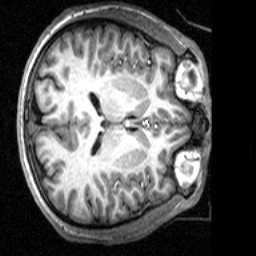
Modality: T1w
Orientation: axial
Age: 20
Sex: male